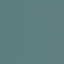
Land use / land cover class: SeaLake